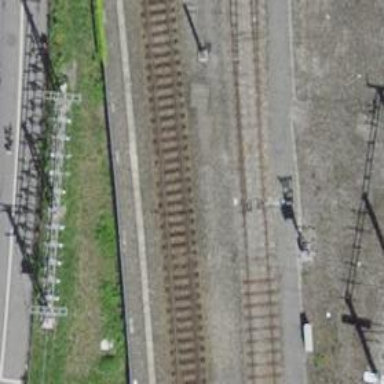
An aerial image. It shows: Railway switch.